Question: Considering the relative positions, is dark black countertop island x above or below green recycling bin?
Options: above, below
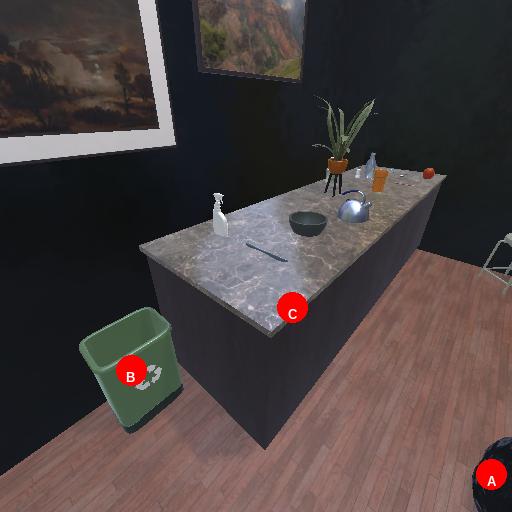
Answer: above